A time-domain waveform of one vibration snapshot from a rolling-element bearing is shown. Based on the visible evidence, which condition applies: normal, inner_race, outer_race, ball?
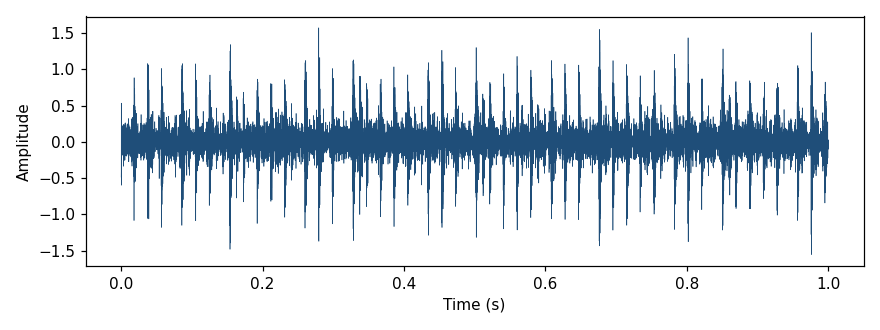
Answer: outer_race